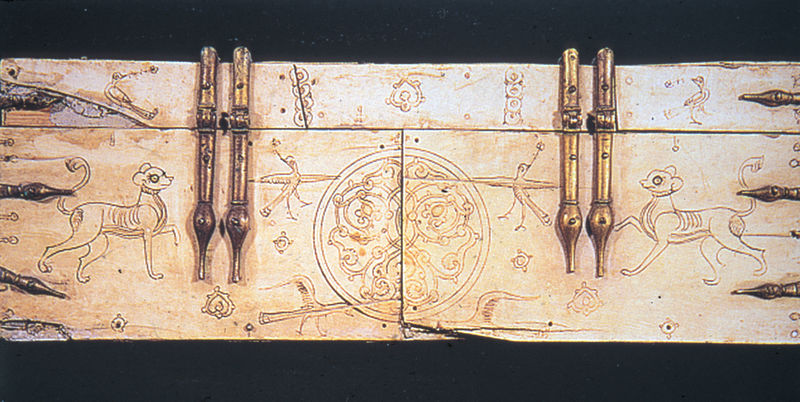
Titel: Kästchen, bemalt (Detail Rückseite)
Standort: Novara di Sicilia
Institution: Chiesa di Santa Maria dell'Assunta
Schlagwörter: blätter, feder, flügel, vogel, gelb, ocker, ausschnitt, braun, hell, holz, schmuck, schwarz, weiss, zeichnung, hund, hunde, schloss, tier, tiere, beige, muster, ornament, silber, vögel, gold, pflanzen, ohren, kreis, rund, ranken, beine, schwanz, bein, umrisse, schnabel, gelenke, risse, linien, detail, symmetrie, dekor, figurativ, floral, ornamente, verzierung, metall, bronze, nagel, nägel, foto, fotografie, oben, photographie, knochen, symetrie, fugen, truhe, deckel, messing, eckig, medaillon, rückseite, kupfer, stilisiert, kiste, jagd, gravur, schnitzerei, kasten, ornamental, herzen, rückansicht, scharniere, karte, rosette, scharnier, mittelalter, herz, löwe, beschlag, schatulle, mandala, bemalung, doppelkreis, verzeirung, welt, kästchen, islam, gebrannt, verzierungen, beschläge, schließe, verschluss, lade, schlösser, öffnen, elfenbein, koffer, box, stifte, schäden, beschädigt, holztruhe, hung, hunf, fabeltier, gravour, montierung, schließen, beschlagen, graviert, tierstil, zisiliert, eingebrannt, doppelschloß, filigrane zeichnung, holzkern, kreisornament, messingbeschläge, sperrholz, tierornament, tiwermotive, holzkiste, tuhe, metallbeschläge, lfenbein, applizierung, vravur, copernico, astronomi